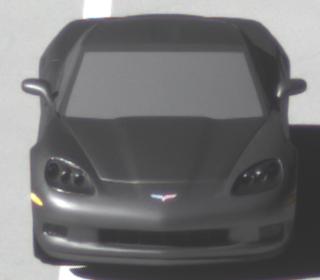
Make: Chevrolet
Model: Corvette Coupé
Detailed model: Corvette (C6) Coupé
Model produced from: 2005/02
Model produced until: 2008/03
Doors: 3
Color: gray
Road condition: dry road
Daytime: morning or afternoon
Contrast: high contrast